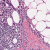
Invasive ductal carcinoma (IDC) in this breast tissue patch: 1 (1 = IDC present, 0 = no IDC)